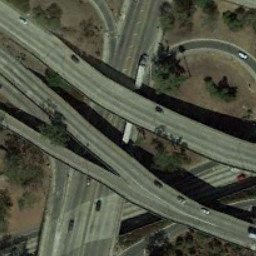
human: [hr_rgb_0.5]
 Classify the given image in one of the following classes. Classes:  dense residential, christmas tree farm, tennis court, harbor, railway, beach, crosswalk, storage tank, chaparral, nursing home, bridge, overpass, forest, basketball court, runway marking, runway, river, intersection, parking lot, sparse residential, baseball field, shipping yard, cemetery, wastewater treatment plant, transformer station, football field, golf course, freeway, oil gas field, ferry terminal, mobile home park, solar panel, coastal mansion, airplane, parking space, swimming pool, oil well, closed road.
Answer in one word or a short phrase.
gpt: overpass